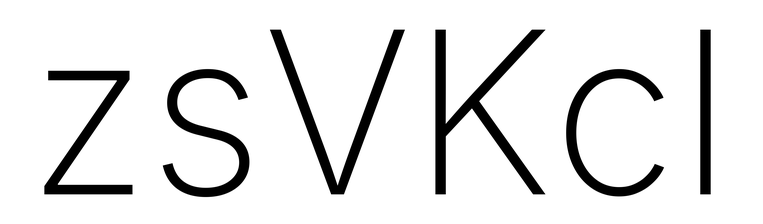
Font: Inter_ExtraLight